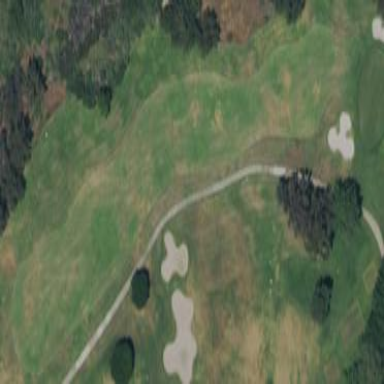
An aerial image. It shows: Golf fairway in the image.